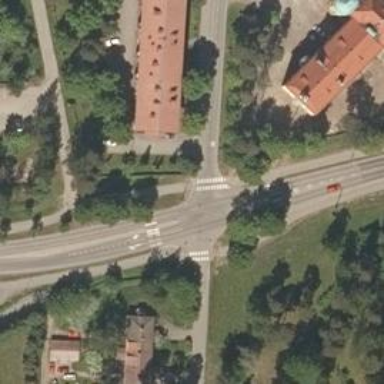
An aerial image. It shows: Crossing on the cycleway marked as zebra crossing.